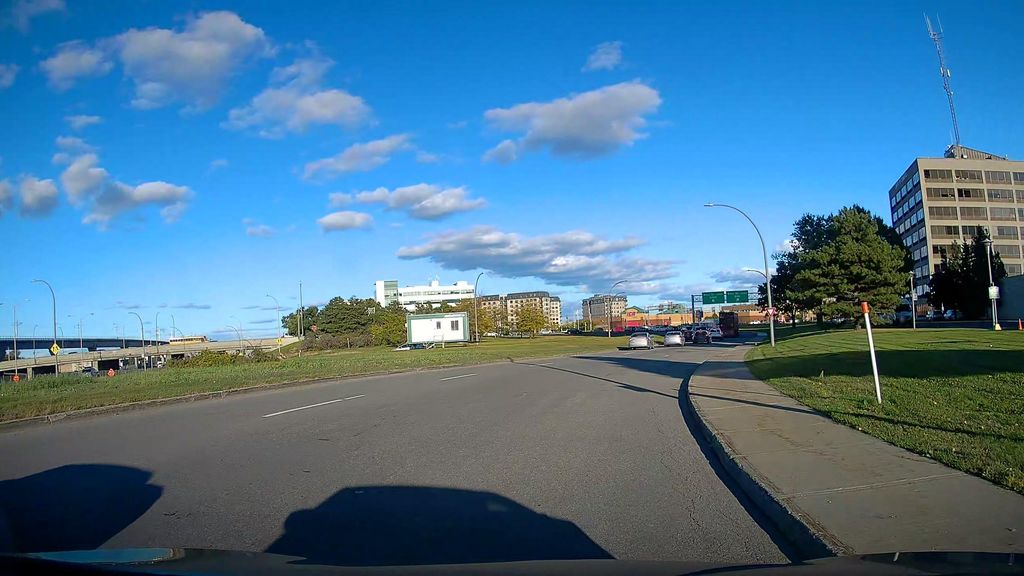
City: montreal